Question: I'd like to create a custom xAxis in Highstock.
The picture below show 3 examples of what I'd like to do.
Is that possible?
Thx!

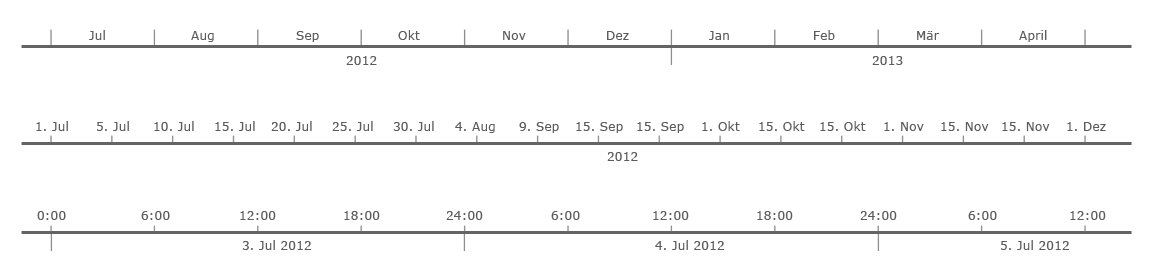
Answer: You will need three xAxis to achieve that, or you will resign from ticks above axis line. This is full example how to create this: <URL>
xAxis options:
'''
xAxis: [{
// force first axis to display one unit
dateTimeLabelFormats: {
hour: '%H:%M',
day: '%H:%M',
}
}, {
dateTimeLabelFormats: {
hour: '%e. %b',
day: '%e. %b',
},
// use default positioner, but with offset for labels
tickPositioner: function(min, max) {
var ticks = this.getLinearTickPositions(this.tickInterval, min, max),
tLen = ticks.length;
for(var i = 0; i < tLen; i++){
// translate axis labels by half day to position label between ticks
ticks[i] += 12 * 3600 * 1000;
}
ticks.info = {
higherRanks: [],
unitName: 'day',
totalRange: max - min
};
return ticks;
},
tickWidth: 0,
tickInterval: 24 * 3600 * 1000,
linkedTo: 0,
offset: 0,
labels: {
y: -4
}
}, {
// for ticks only
tickPosition: 'inside',
tickLength: 10,
tickInterval: 24 * 3600 * 1000,
linkedTo: 0,
offset: 0,
labels: {
enabled: false
}
}],
'''